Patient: sex F, age 60
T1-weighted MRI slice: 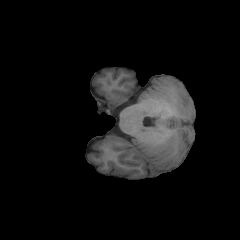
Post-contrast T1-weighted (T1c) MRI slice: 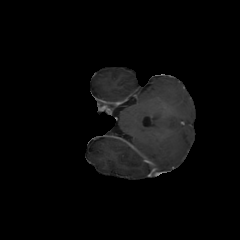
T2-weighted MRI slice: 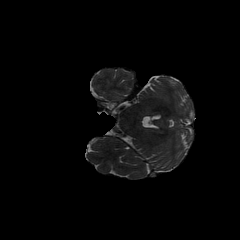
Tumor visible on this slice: no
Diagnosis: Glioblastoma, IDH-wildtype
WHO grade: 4